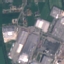
Land use / land cover: Industrial